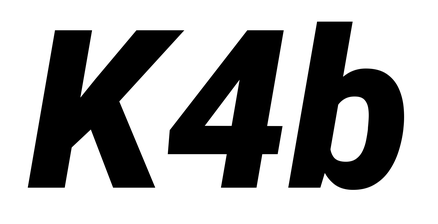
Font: Roboto-Italic_Black_Italic